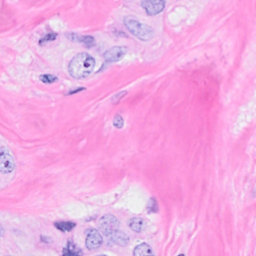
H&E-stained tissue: Breast